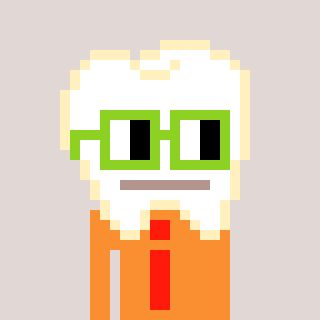
a pixel art character with square light green glasses, a tooth-shaped head and a orange-colored body on a warm background